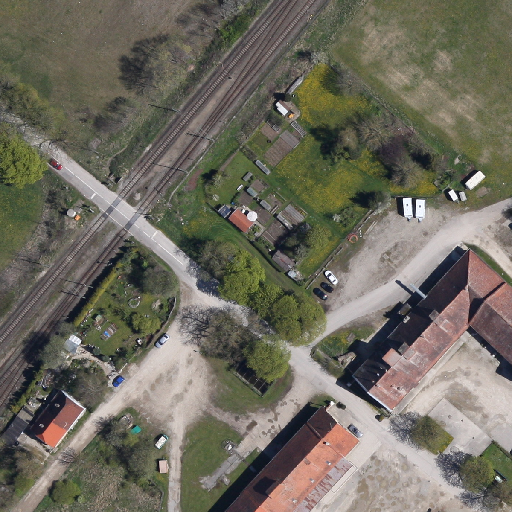
Referring expression: car driving on the road